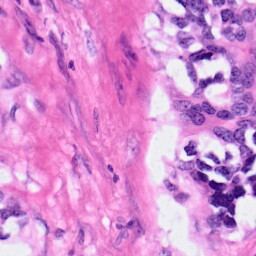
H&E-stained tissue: Pancreatic